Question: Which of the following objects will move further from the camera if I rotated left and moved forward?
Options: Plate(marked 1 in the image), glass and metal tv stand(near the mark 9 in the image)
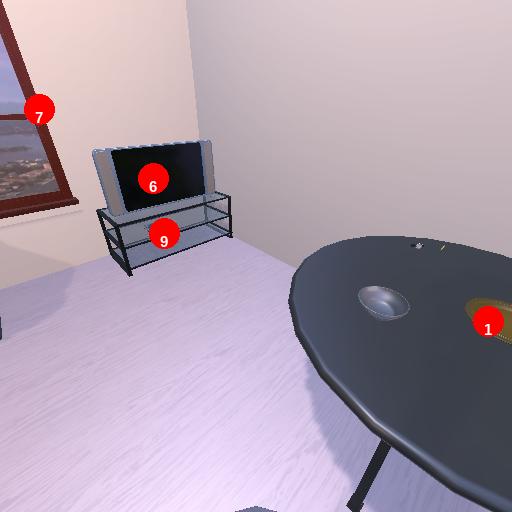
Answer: Plate(marked 1 in the image)